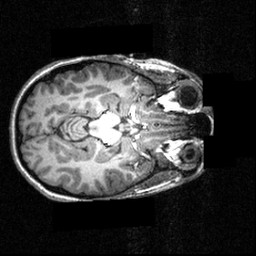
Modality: T1w
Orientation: axial
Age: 21
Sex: female
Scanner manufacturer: siemens
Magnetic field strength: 3.951 T
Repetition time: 1.5 s
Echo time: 0.00335 s